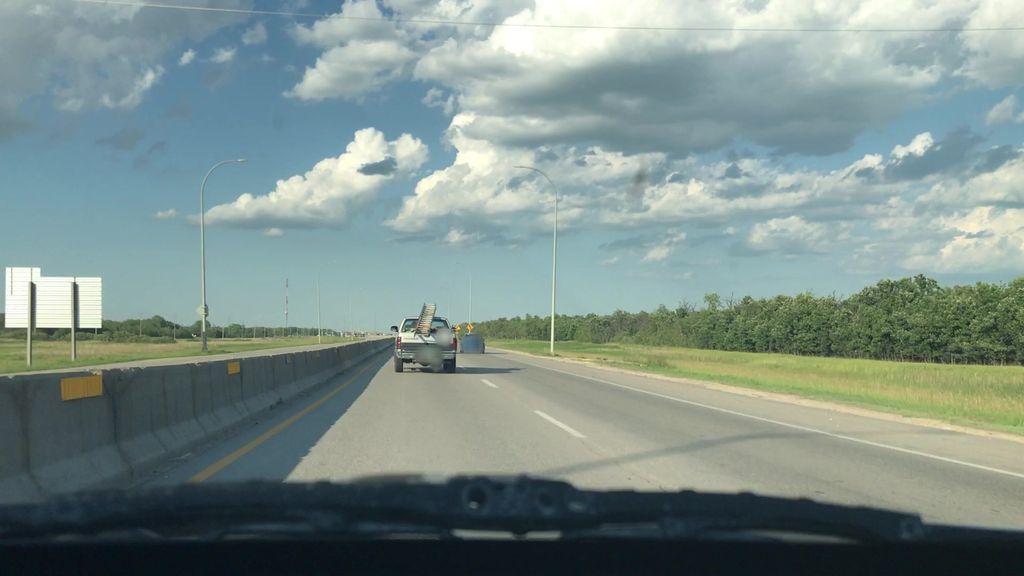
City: winnipeg